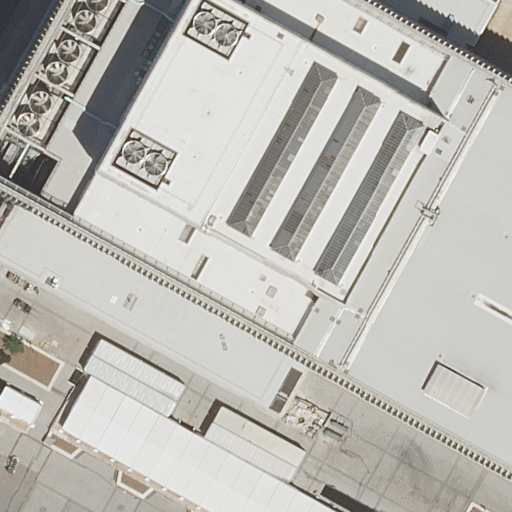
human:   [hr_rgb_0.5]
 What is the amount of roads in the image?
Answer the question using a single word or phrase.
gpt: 0

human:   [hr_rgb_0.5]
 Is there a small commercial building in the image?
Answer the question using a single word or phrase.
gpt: no

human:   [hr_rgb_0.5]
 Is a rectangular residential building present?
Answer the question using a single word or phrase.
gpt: yes

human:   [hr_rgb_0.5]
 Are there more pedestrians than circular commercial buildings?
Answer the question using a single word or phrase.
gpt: yes

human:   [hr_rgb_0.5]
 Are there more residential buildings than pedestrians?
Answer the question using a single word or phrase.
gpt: no

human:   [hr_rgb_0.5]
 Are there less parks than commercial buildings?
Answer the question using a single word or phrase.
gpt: no

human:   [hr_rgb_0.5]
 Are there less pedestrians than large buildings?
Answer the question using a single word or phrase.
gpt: no

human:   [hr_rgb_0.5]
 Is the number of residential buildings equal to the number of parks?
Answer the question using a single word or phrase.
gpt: no

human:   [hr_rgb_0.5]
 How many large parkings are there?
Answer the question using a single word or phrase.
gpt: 1

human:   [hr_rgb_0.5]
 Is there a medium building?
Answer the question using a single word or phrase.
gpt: no

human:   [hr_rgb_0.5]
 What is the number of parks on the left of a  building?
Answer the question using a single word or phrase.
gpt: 0

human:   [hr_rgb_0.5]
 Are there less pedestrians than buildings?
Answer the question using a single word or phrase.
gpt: no

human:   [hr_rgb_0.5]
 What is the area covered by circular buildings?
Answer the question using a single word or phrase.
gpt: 0m2

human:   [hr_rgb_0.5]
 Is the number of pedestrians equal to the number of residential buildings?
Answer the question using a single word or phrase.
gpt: yes

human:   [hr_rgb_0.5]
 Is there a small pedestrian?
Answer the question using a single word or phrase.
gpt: no

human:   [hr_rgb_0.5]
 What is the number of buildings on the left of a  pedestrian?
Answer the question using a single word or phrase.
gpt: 2

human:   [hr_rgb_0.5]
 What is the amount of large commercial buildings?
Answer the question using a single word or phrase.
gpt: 0

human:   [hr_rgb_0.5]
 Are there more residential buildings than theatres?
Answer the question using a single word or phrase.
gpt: yes

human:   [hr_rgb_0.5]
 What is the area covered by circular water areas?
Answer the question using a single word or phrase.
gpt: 0m2

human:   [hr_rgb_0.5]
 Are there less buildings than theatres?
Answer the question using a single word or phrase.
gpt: no

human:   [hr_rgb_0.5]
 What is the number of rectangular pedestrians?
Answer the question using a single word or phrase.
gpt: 1

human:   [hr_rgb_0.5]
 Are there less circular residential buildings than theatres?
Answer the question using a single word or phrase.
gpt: yes

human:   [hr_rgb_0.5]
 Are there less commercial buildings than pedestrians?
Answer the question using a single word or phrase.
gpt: yes

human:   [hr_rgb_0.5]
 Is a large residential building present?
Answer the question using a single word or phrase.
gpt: yes

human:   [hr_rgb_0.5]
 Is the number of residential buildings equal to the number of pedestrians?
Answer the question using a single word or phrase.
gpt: yes

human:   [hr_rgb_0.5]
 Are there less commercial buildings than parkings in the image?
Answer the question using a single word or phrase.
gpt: yes

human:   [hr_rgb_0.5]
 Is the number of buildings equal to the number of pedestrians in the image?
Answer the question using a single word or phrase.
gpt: yes

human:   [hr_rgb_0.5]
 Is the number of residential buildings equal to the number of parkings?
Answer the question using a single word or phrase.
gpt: no

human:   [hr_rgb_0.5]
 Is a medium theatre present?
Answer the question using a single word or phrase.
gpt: no

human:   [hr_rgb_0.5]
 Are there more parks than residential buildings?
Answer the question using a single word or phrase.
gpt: no

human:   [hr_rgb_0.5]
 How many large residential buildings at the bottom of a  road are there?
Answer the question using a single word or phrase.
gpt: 0

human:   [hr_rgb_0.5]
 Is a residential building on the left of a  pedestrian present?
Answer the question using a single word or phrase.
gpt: yes

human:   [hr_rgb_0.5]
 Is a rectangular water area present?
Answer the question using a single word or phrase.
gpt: no

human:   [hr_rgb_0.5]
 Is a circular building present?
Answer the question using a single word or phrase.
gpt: no

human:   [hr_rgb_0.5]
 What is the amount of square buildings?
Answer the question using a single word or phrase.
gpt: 0

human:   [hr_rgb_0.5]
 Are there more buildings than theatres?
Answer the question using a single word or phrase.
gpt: yes